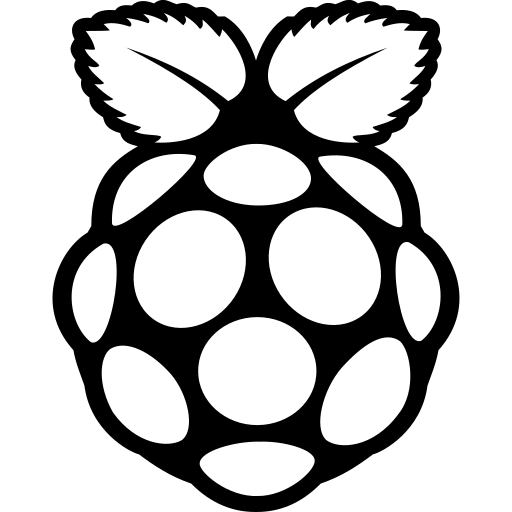
Tags: icon, FontAwesome, fa-icon, brand, raspberry, pi